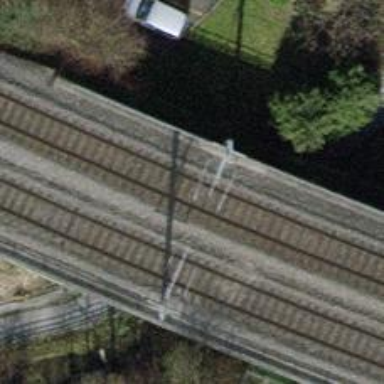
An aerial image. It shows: Single-track railway bridge with electrified contact line.